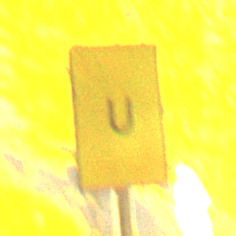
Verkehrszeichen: AnkuendigungOderFortsetzungUmleitungOhnePfeilsymbol
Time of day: Night
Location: Outdoor (Urban)
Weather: PartlyCloudy
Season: NotSpecified
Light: Artificial